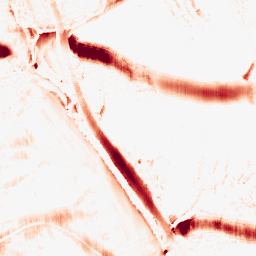
Category: morphological
Decomposition family: morphological_ellipse
Decomposition parameters: operation: opening
width: 30
height: 10
Upsampling method: sinc_blackman
Upsampling parameters: scale: 2
kernel_size: 8
Upsampling scale: 2